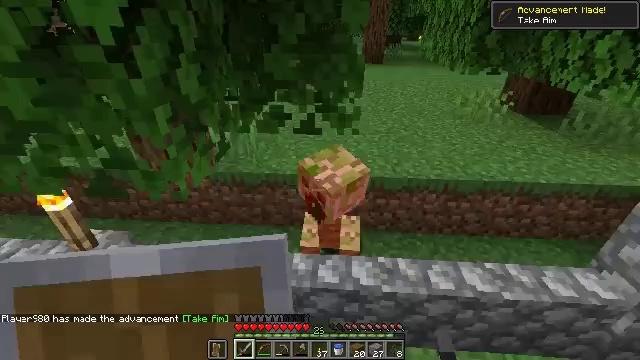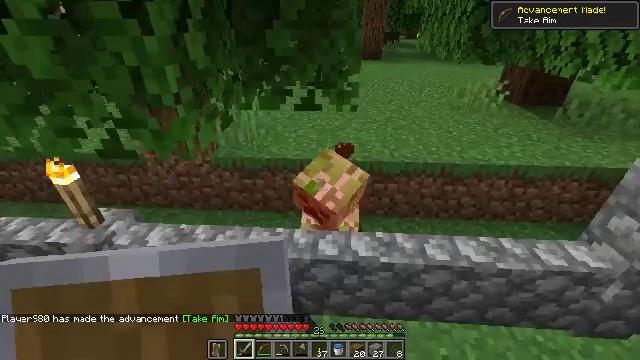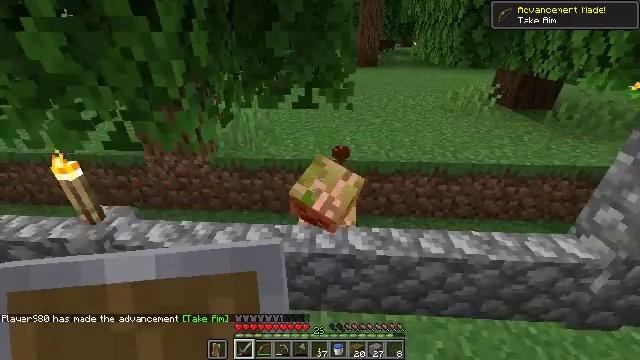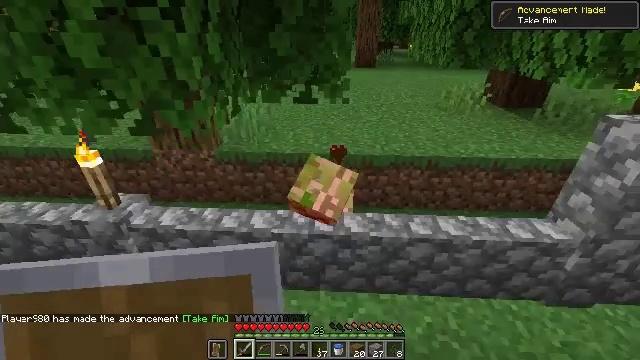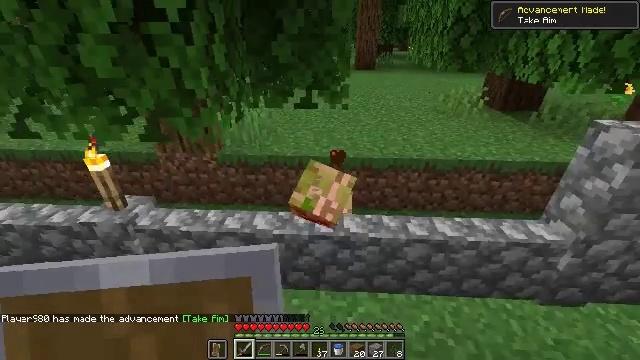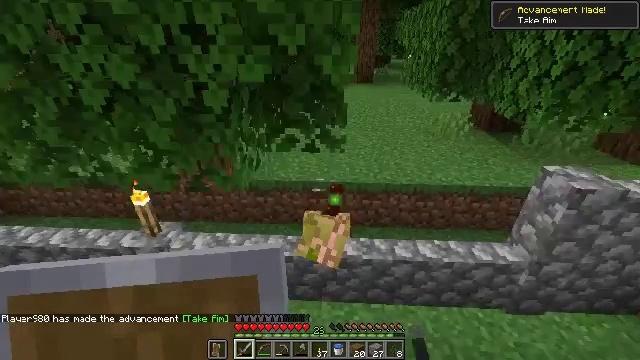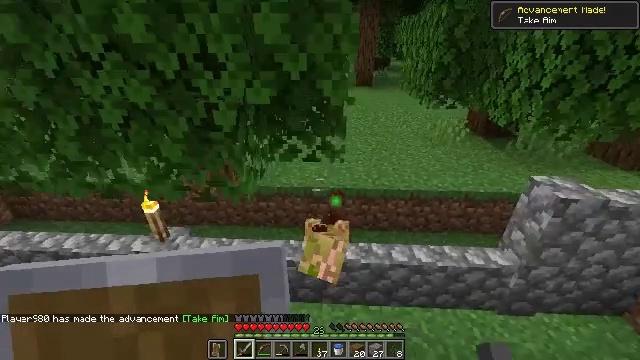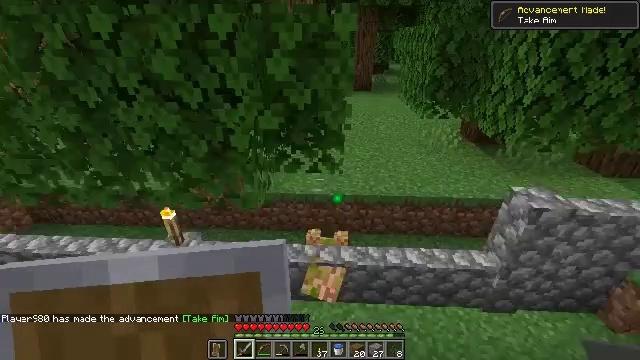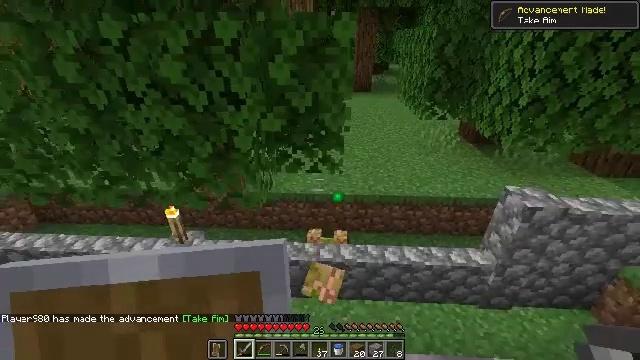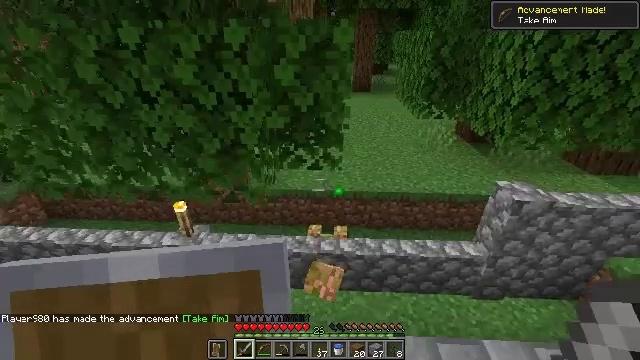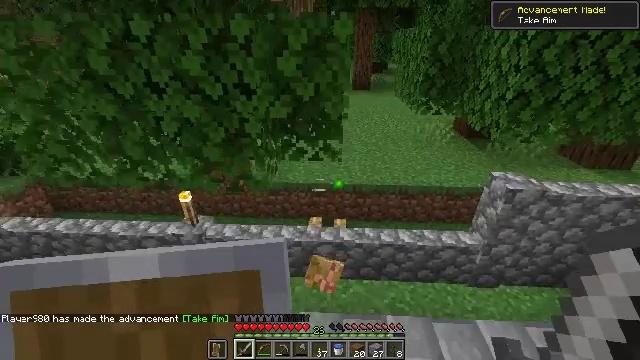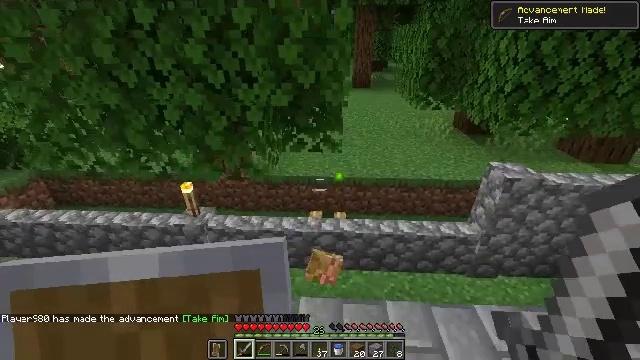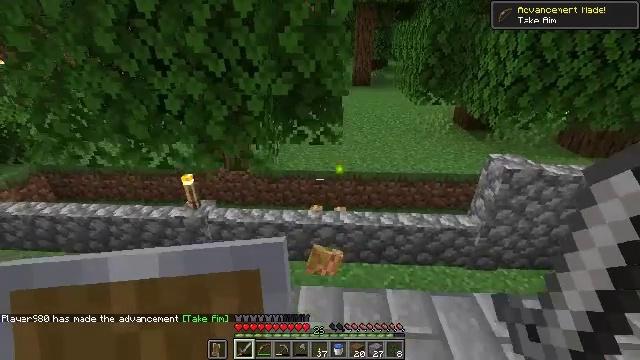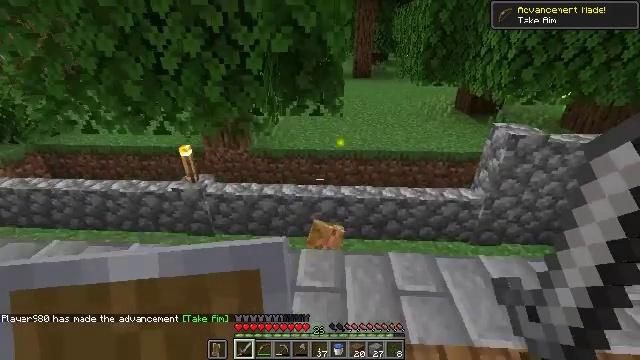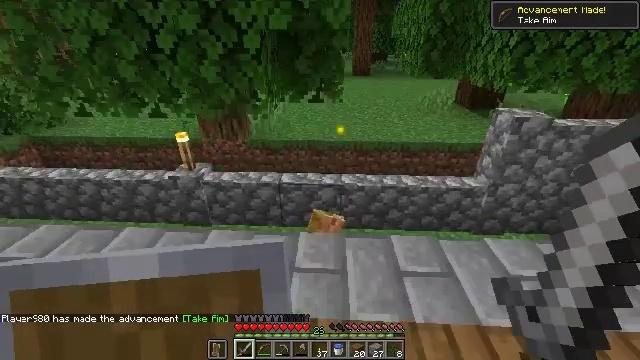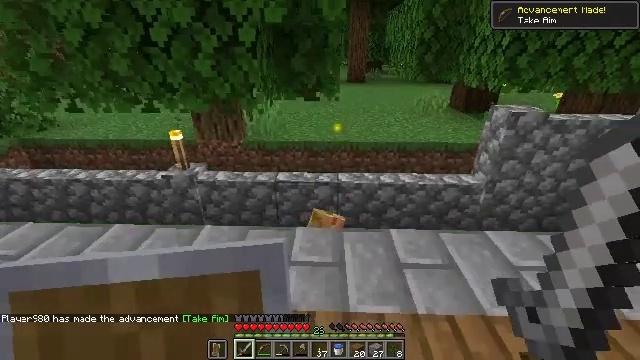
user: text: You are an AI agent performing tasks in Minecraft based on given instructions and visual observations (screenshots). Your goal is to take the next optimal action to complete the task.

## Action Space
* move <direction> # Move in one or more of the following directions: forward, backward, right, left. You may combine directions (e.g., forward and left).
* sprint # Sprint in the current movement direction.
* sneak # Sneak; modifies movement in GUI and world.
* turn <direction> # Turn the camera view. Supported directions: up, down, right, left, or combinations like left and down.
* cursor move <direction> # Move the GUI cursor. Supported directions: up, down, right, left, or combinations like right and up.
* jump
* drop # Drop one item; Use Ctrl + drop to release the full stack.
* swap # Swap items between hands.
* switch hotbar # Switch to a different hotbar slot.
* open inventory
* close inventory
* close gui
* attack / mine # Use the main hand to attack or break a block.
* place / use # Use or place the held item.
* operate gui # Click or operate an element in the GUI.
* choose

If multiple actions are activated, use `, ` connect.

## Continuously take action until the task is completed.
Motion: motion action
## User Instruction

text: Retrieve the stone bricks from an old building.
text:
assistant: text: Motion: move back, attack / mine
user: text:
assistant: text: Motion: move back, turn up
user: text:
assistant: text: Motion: move back
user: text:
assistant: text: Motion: move back, jump
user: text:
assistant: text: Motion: move back, jump
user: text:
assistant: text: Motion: move back, jump
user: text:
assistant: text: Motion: move back
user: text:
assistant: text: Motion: move back
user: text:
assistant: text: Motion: move back
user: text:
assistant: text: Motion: move back
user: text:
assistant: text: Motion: move forward
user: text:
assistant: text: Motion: move forward
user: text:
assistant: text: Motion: move forward
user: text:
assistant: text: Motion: move forward
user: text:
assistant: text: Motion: move forward, turn up
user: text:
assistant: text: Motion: move forward
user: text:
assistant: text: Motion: move forward
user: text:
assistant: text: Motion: move forward, sprint
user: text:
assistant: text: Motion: move forward, sprint
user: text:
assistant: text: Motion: move forward
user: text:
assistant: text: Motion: move forward
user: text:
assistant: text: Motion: move forward
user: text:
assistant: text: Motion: move forward
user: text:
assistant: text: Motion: move forward
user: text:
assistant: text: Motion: move forward
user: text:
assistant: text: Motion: move forward
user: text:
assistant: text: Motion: move forward, turn down
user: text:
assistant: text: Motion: move forward, turn right and down
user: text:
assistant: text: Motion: move forward, turn down
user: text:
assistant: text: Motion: move forward